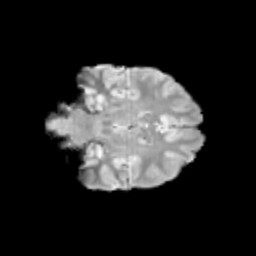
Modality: T2w
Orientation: coronal
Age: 12
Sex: female
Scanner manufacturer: siemens
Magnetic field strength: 3 T
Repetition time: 3.8 s
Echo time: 0.07 s